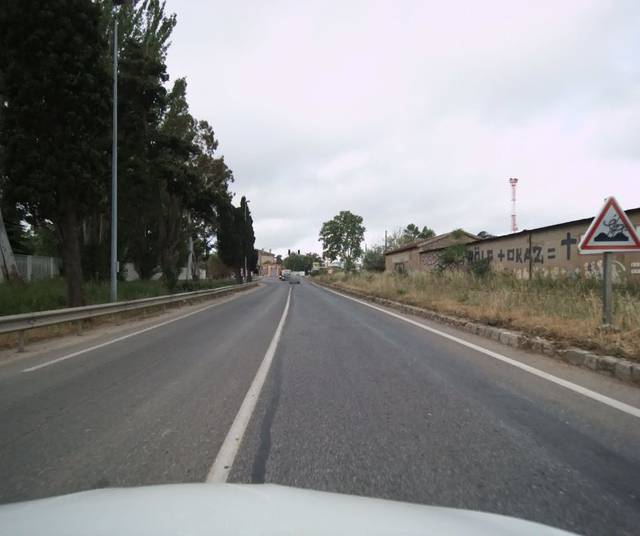
Region: France
Coordinates: 43.118, 5.879